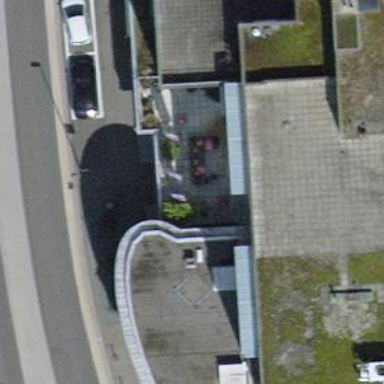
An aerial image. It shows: Beauty shop.